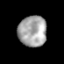
Tissue: prostate
Cell type: T cells
Senescence score: 0.3003
Nuclear area (px): 856
Mean DAPI intensity: 165.736